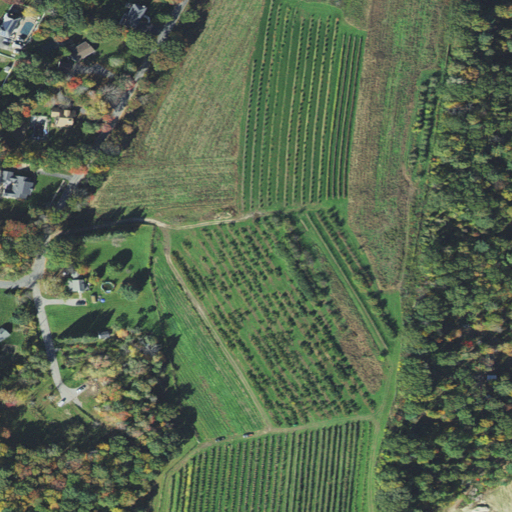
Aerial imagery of mountain in Massachusetts named Leland Hill containing pasture, deciduous forest, shrub, low intensity development, open development, medium intensity development, mixed forest, and grassland